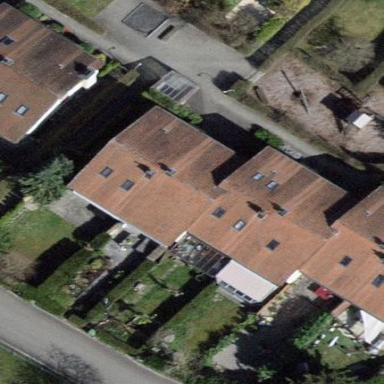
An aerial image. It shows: Terrace building.